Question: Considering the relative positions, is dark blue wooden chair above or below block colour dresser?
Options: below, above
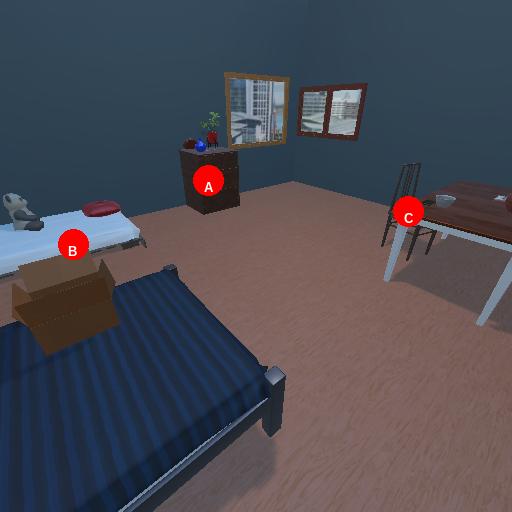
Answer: below